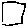
Label: square